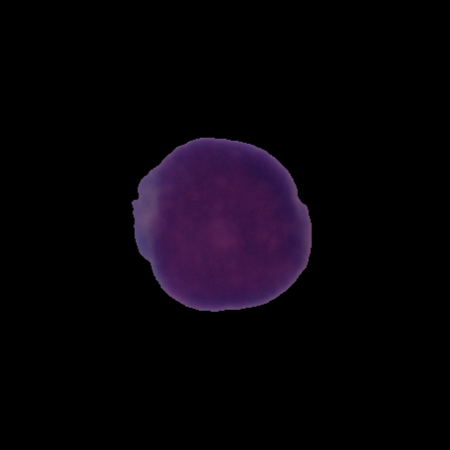
Label: cancer